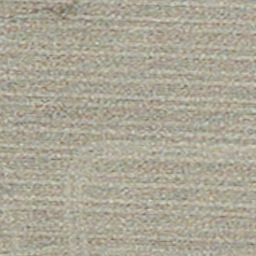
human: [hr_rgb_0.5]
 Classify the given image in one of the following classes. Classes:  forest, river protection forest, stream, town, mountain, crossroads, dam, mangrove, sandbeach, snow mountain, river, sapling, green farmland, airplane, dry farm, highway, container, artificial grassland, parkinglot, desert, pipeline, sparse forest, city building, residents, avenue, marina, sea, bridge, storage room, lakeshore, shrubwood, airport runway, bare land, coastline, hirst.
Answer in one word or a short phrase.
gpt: dry farm